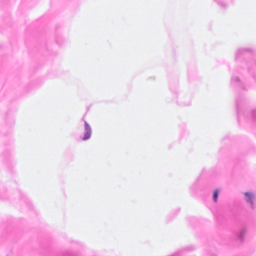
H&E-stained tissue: Breast